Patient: sex M, age 35
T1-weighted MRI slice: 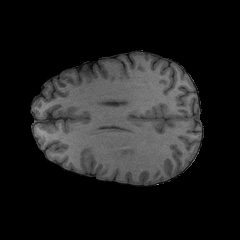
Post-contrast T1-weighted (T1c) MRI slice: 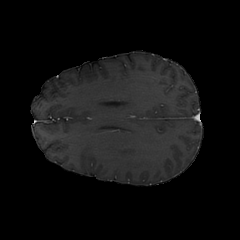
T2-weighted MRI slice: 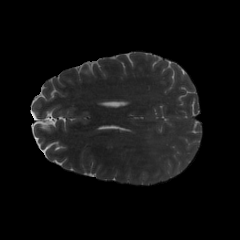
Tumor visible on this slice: no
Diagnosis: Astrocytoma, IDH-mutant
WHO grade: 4